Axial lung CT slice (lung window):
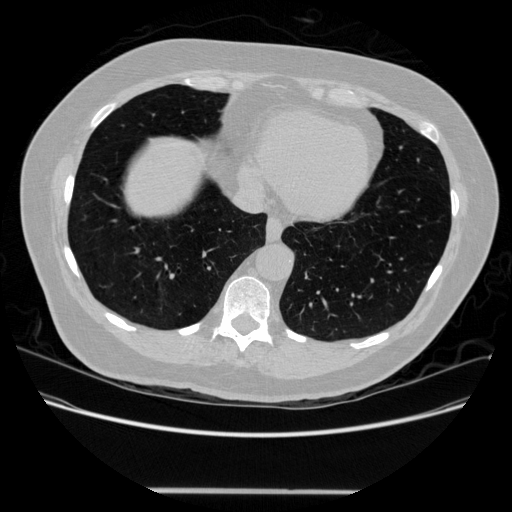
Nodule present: no